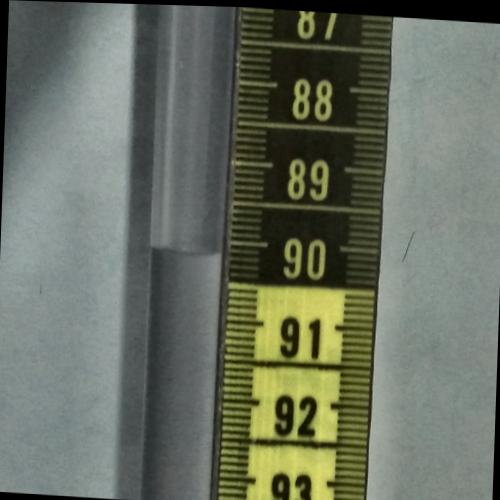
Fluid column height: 90.2 cm